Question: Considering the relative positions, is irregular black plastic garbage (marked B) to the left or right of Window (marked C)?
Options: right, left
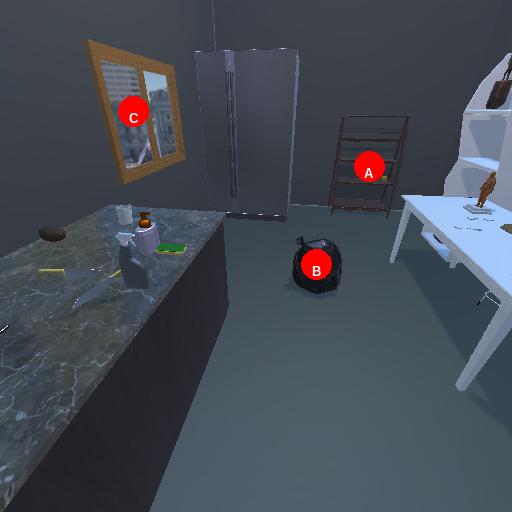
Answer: right